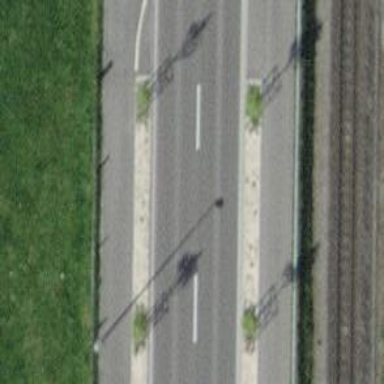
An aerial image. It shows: Avenue lined with broadleaved trees.